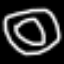
Label: donut